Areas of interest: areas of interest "East Sports Football Field"
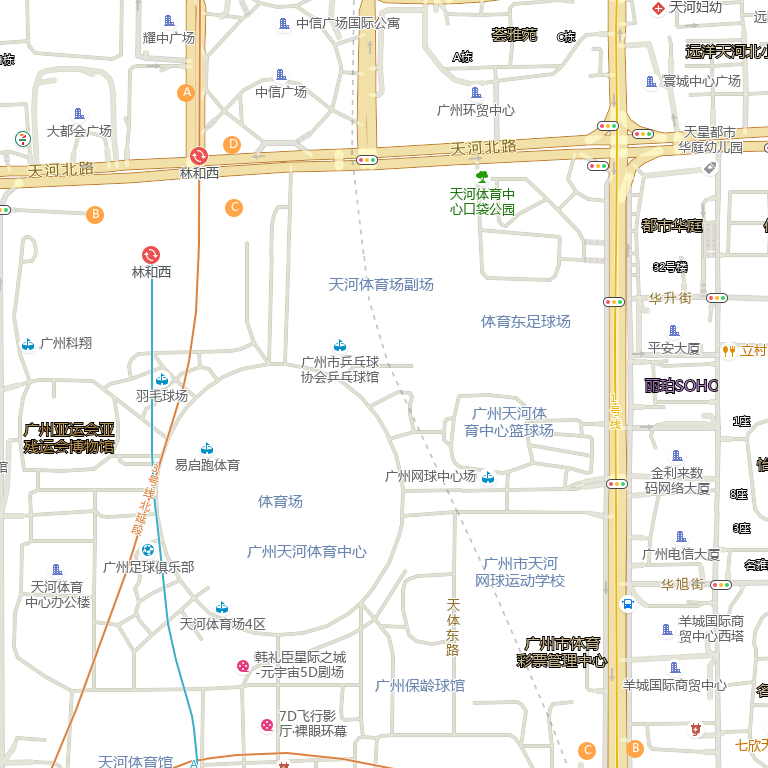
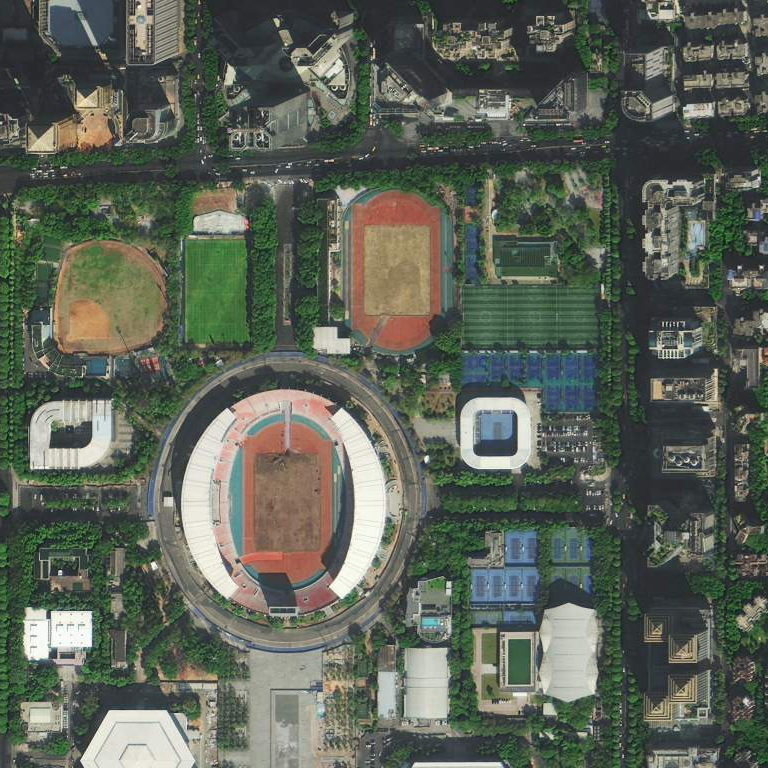